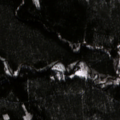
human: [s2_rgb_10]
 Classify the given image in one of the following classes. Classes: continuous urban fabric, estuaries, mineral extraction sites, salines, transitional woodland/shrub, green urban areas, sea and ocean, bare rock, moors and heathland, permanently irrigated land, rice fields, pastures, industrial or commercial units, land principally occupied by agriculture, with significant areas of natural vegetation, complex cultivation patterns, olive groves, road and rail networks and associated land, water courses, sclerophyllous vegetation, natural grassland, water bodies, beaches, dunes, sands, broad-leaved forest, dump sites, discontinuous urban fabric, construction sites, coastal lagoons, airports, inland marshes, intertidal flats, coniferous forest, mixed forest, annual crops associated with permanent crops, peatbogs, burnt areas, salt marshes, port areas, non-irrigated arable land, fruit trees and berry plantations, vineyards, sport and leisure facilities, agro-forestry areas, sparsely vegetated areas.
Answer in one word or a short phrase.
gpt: land principally occupied by agriculture, with significant areas of natural vegetation, coniferous forest, mixed forest